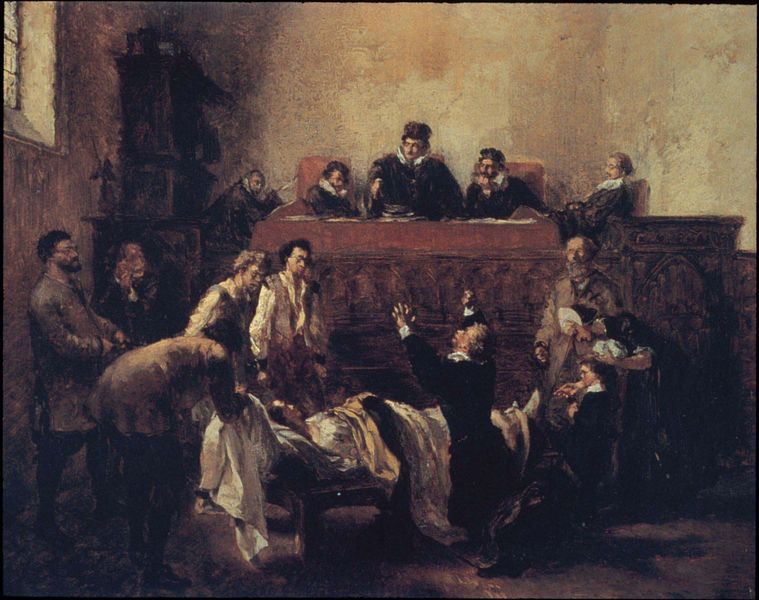
Titel: Der Gerichtstag
Künstler: Adolph Menzel
Standort: Berlin
Institution: Alte Nationalgalerie
Schlagwörter: dunkel, gemälde, gruppe, hand, mann, schatten, weiß, grün, menschen, ocker, sitzen, braun, fenster, frau, geste, holz, hut, hüte, kleider, licht, männer, orange, raum, schwarz, stühle, zeichnung, zimmer, haus, rot, tuch, beige, leute, malerei, versammlung, alt, anzüge, bart, gericht, jung, mütze, regal, richter, wand, arm, arme, leiche, rembrandt, tod, tot, toter, bild, holland, hände, innenraum, öl, pastos, boden, interieur, realismus, tücher, decke, kind, gebeugt, kinder, ofen, deutschland, schrank, liegen, düster, trage, empore, saal, kissen, bett, robe, menzel, kammer, laken, junge, liegend, zeigen, greis, krank, höhe, geld, verbrecher, knien, tote, verhandlung, pult, daumier, verzweiflung, anklage, justiz, schöffen, barett, putz, bahre, sterben, totenbett, kranker, hammer, hilfe, flehen, tonig, holzvertäfelung, schreiber, kranke, erbarmen, schrei, preussen, bitten, roben, verzweifelt, fürsorge, sterbend, decken, sitzung, urteil, verzweifelung, sterbebett, wunder, anflehen, zeugen, ankläger, klage, bare, flehend, jammern, gerichtsaal, gerichtssaal, krankenschwester, beisitzer, bettdecken, angeklagter, richtertisch, aufschrei, gerichtszimmer, richterhut, richtermütze, richterpult, schöffe, pflegerin